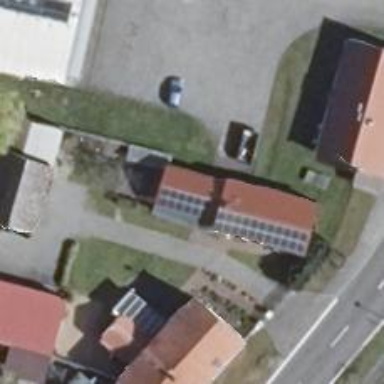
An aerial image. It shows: Small solar photovoltaic panel used as generator to produce electricity.